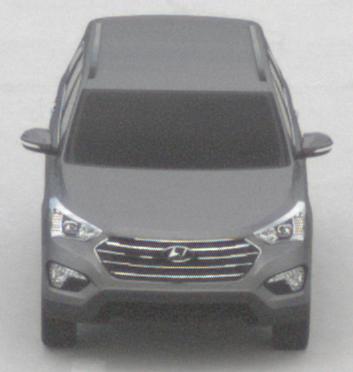
Make: Hyundai
Model: Santa Fe 2.4 GDI
Detailed model: Santa Fe (DM)
Model produced from: 2017/08
Model produced until: 2018/01
Doors: 5
Color: gray
Road condition: dry road
Daytime: midday
Contrast: low contrast